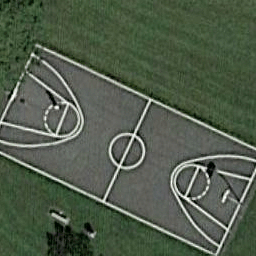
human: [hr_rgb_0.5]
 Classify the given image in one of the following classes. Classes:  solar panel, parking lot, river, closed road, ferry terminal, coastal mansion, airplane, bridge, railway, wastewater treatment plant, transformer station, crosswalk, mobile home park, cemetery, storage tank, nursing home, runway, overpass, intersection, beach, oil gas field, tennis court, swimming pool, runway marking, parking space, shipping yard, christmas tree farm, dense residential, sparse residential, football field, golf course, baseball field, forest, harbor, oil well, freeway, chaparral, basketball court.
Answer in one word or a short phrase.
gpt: basketball court